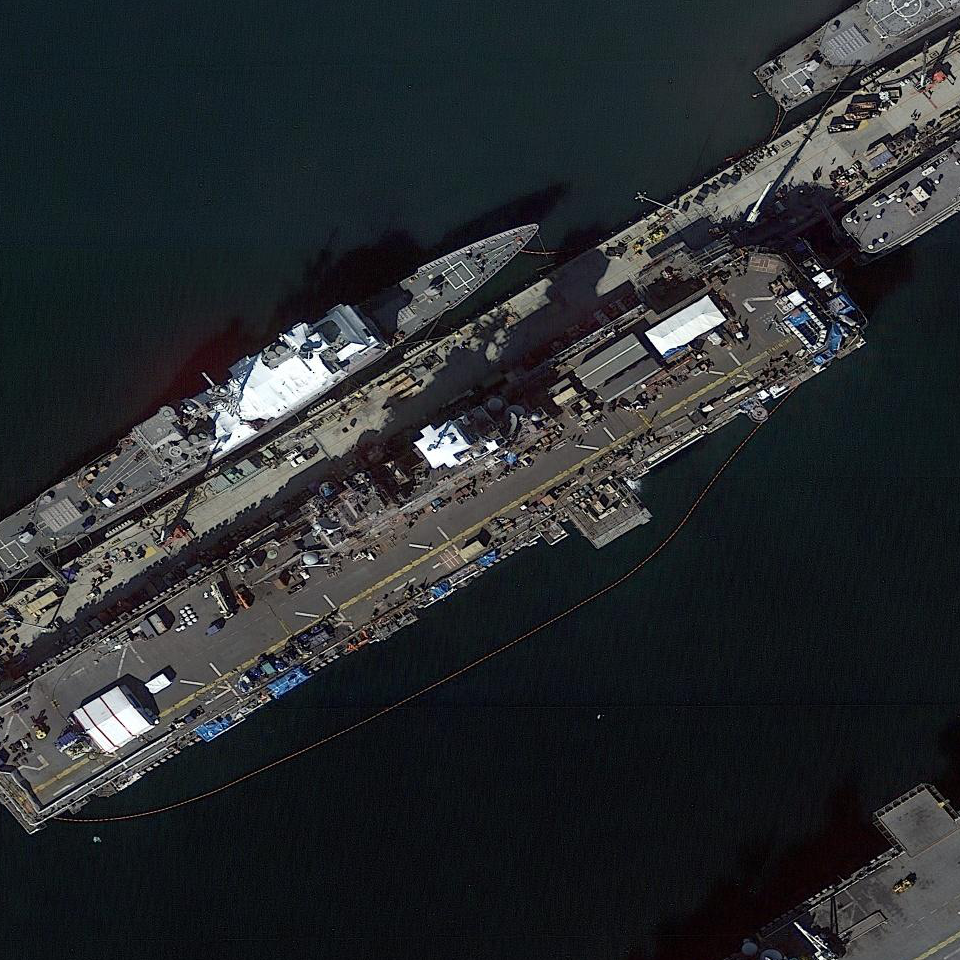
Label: assault